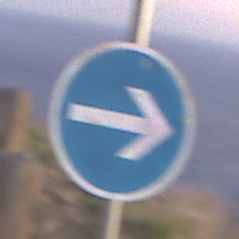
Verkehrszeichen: VorgeschriebeneFahrtrichtungHierRechts
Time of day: Dawn
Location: Outdoor (RoadRail)
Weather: Clear
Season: NotSpecified
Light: Natural